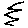
Label: zigzag